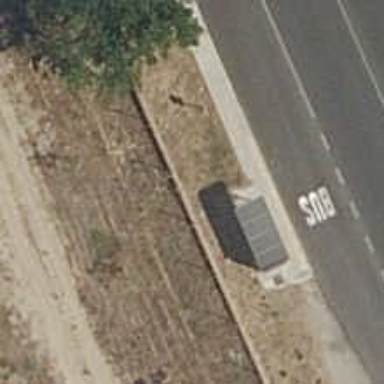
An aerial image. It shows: Bus stop with platform for public transport.